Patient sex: M
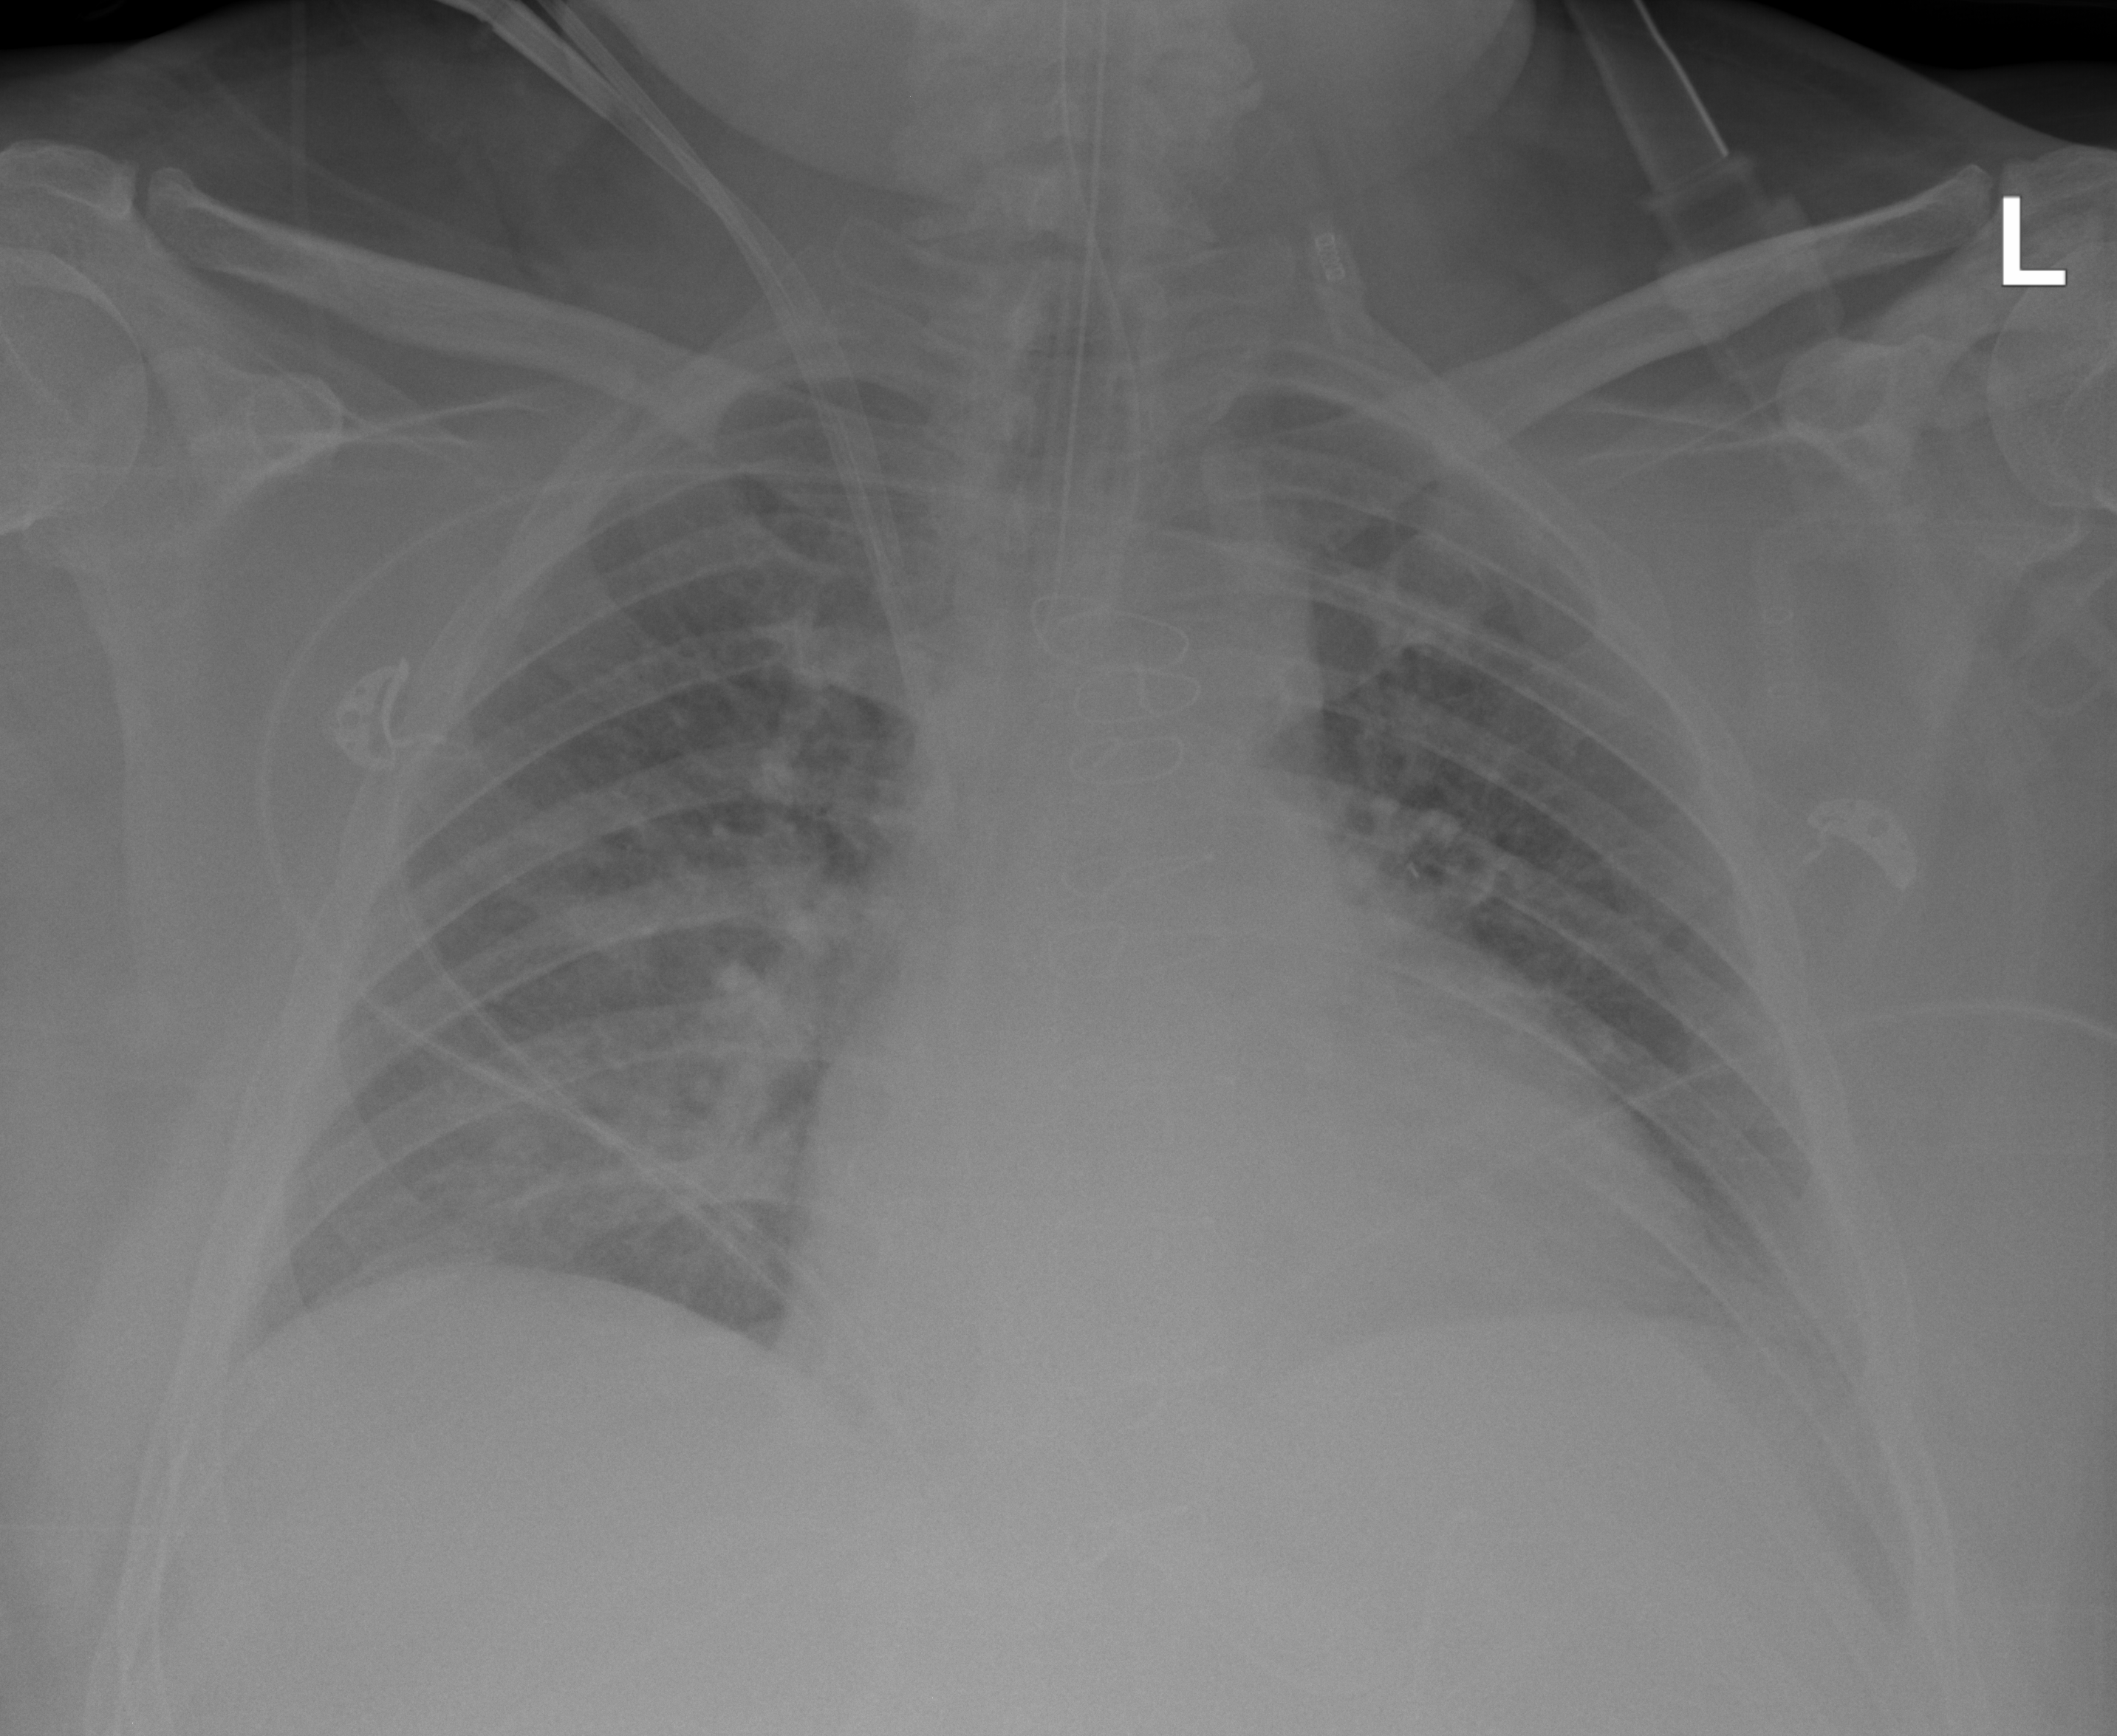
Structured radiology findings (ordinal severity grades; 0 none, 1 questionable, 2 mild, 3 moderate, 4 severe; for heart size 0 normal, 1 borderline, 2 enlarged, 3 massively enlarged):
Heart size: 1
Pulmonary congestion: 2
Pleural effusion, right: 2
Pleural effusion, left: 2
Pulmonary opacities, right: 2
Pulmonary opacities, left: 2
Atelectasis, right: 2
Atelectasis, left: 2